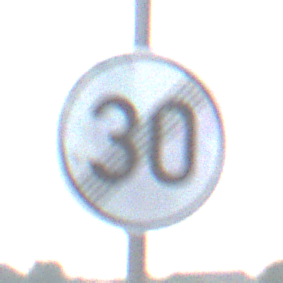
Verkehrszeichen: EndeGeschwindigkeit30
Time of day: SunriseSunset
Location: Outdoor (Nature)
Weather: PartlyCloudy
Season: NotSpecified
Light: Natural